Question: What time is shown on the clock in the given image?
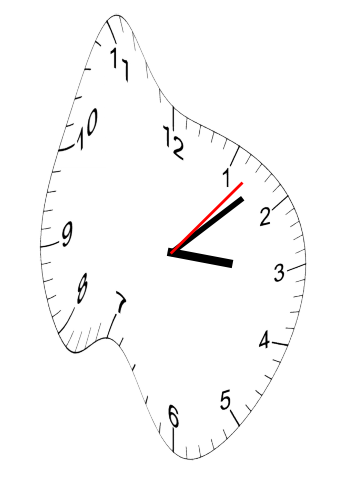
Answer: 03:08:07